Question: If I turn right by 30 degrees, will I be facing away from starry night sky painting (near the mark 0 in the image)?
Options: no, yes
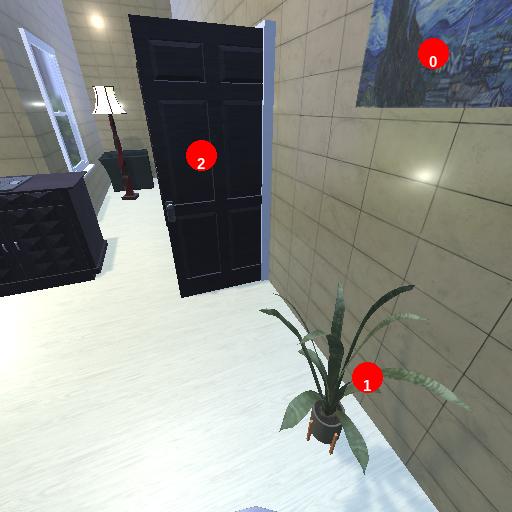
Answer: no